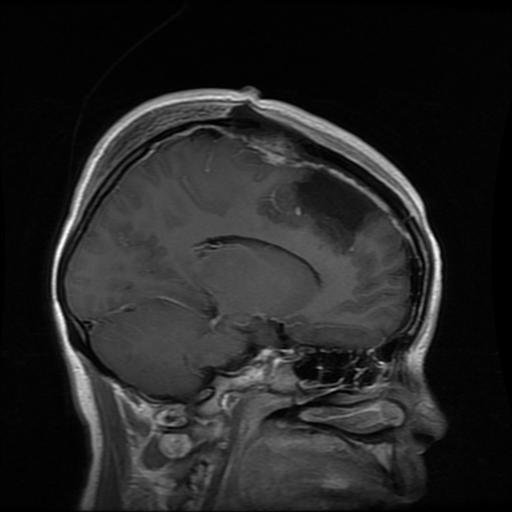
Label: glioma